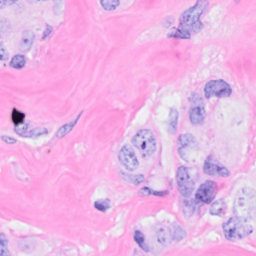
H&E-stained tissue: Breast